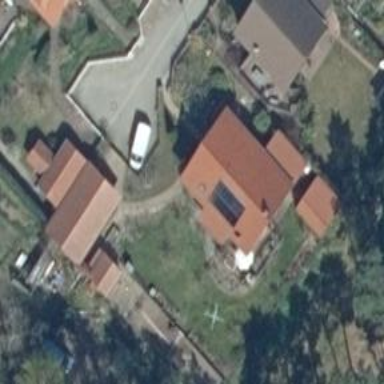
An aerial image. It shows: Detached building.